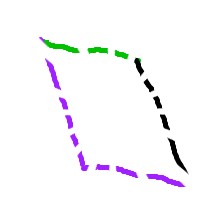
Shape: parallelogram